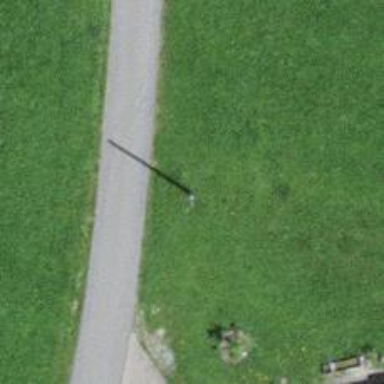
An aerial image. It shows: Minor power line.